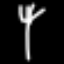
Label: fork